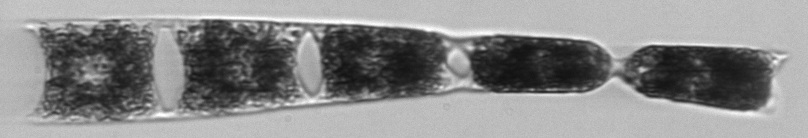
Label: Hemiaulus_membranaceus